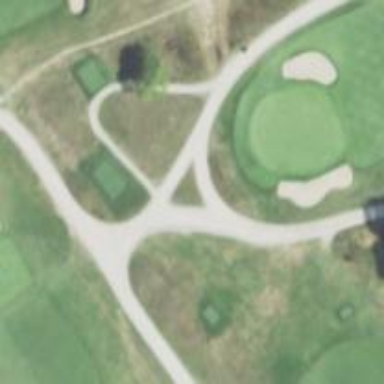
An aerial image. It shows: Path for both roads and golfers.